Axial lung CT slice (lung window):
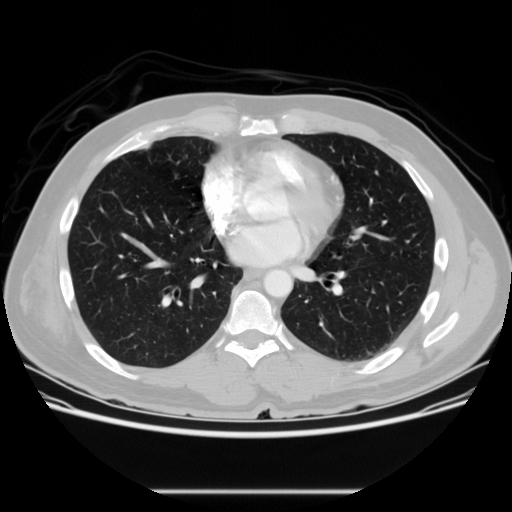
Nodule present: no